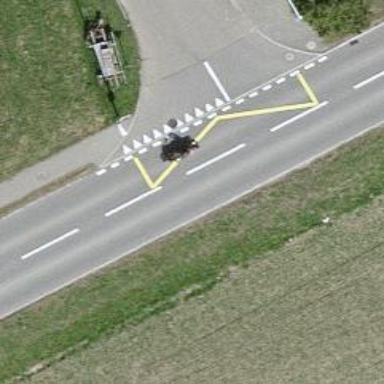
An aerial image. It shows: Bus stop with stop position for public transport.